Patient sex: M
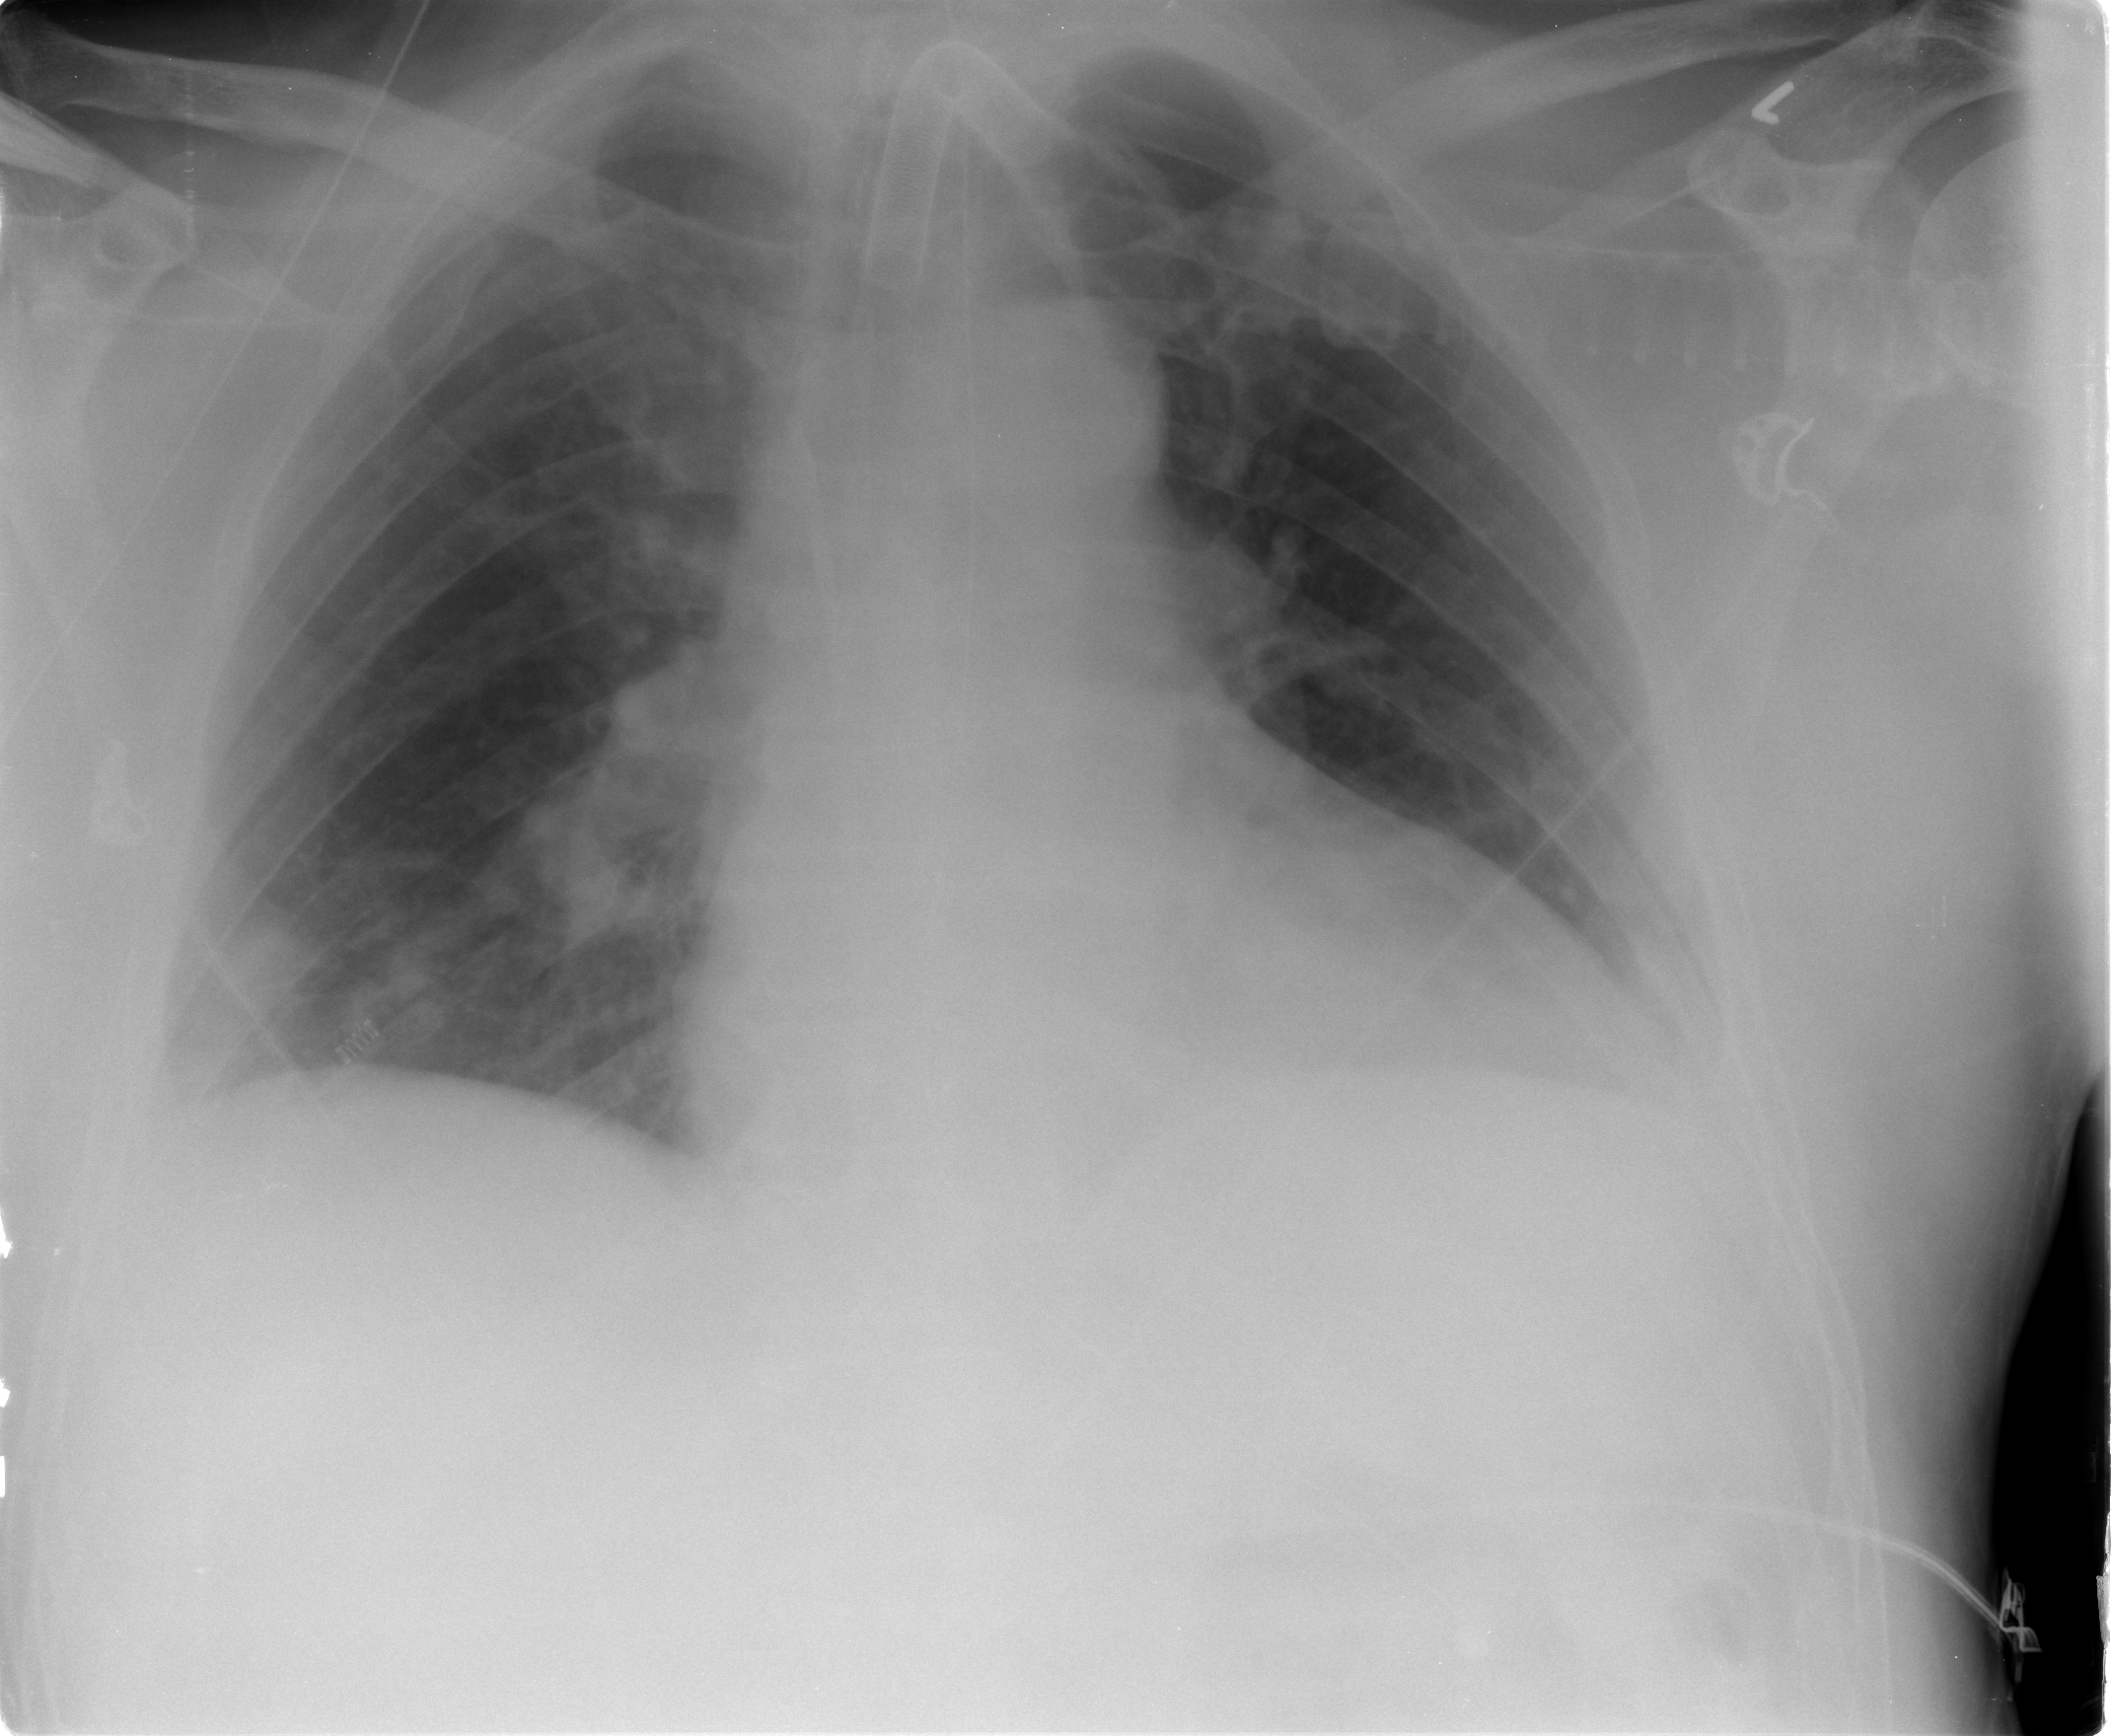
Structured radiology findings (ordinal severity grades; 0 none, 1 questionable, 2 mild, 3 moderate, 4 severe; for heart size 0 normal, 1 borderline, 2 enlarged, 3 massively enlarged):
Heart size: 2
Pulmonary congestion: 2
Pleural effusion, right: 1
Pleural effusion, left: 1
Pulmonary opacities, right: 2
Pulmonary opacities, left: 0
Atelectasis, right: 2
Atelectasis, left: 2